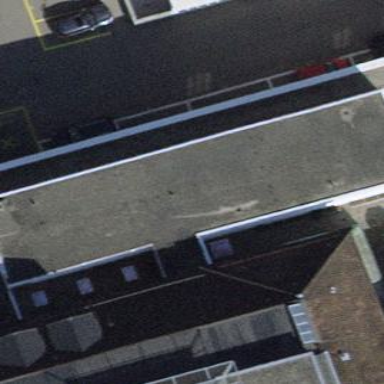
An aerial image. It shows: Section of building's roof.